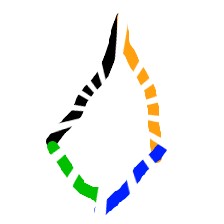
Shape: kite